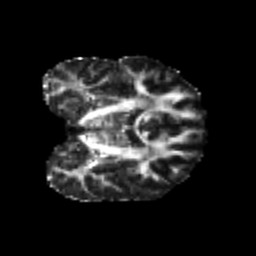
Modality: FA
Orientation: coronal
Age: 20
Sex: male
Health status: healthy
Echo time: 0.074 s